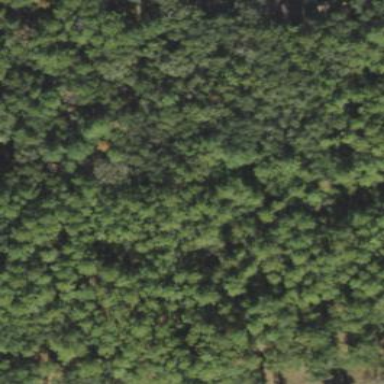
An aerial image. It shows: Mixed woodland with various types of leaves.